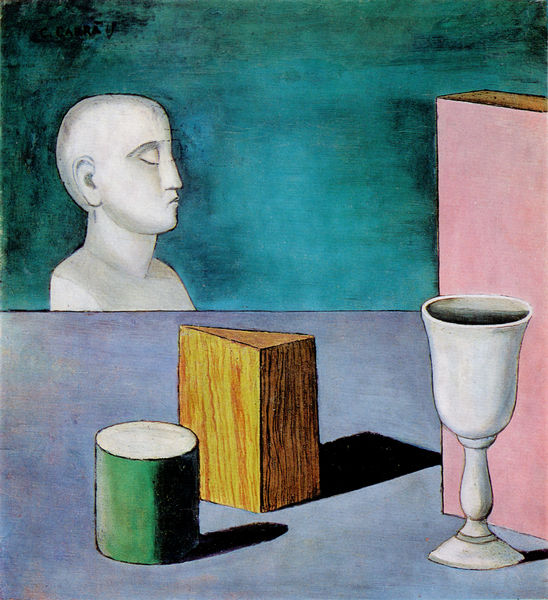
Titel: Natura morta metafisica
Künstler: Carlo Carrà
Standort: Milano
Institution: Collezione Emilio Jesi
Schlagwörter: blau, kopf, schatten, gelb, grün, braun, glas, grau, holz, licht, mund, nase, profil, schwarz, tisch, türkis, weiss, blick, rot, zylinder, wand, augen, gesicht, steine, bild, hals, ebene, sonne, kelch, lippen, rosa, schultern, rund, skulptur, stilleben, stillleben, schlagschatten, abstrakt, modern, formen, kahl, streng, büste, geschlossen, surrealismus, eckig, kegel, linie, oberfläche, weinglas, quader, struktur, lichtquelle, gips, pyramide, gegenstände, surrealistisch, strukturiert, petrol, kuchenstück, klotz, chirico, bausteine, bildhauung, carlo, eigenschatten, links rechts vorne hintergrund, maserung fuß geschlossen rund, starr keil rinde leer massiv, tisch glatze flach mundwinkel